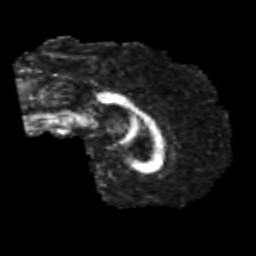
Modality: FA
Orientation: sagittal
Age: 22
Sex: male
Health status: healthy
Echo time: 0.074 s